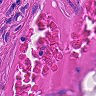
Metastatic tissue present: no